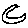
Label: moon